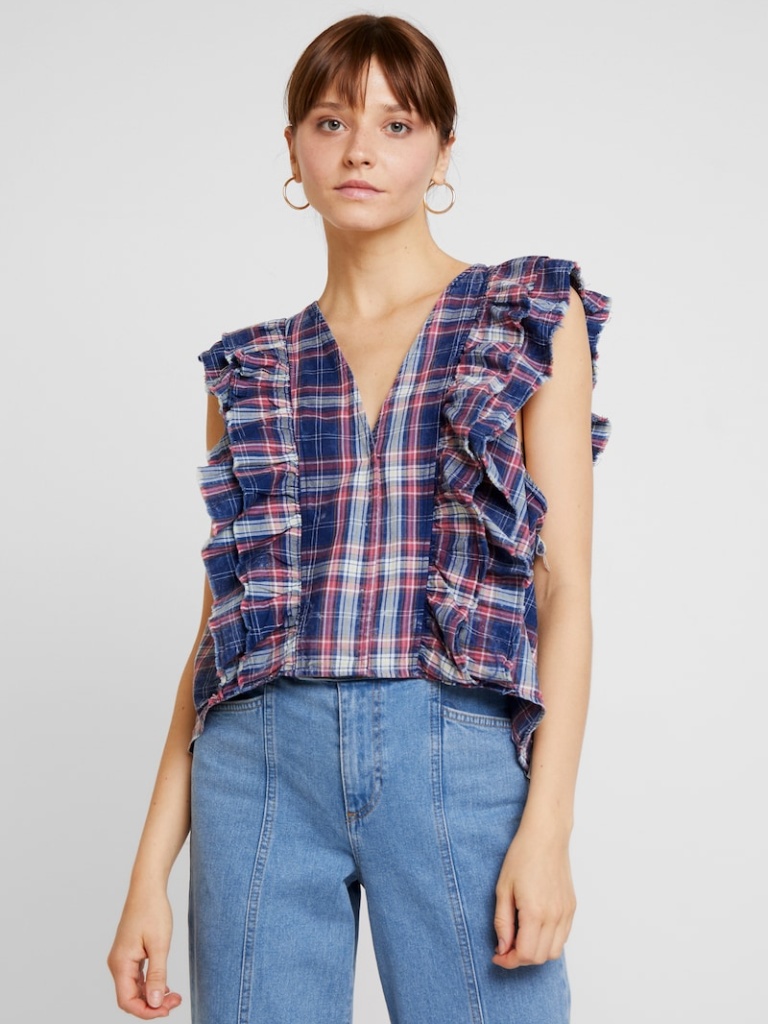
cotton relaxed sleeveless waist length Untucked v-neck blouse